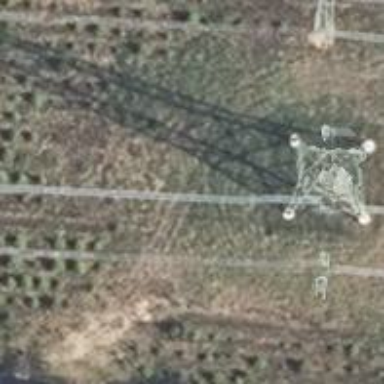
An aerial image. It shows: Historic power tower.